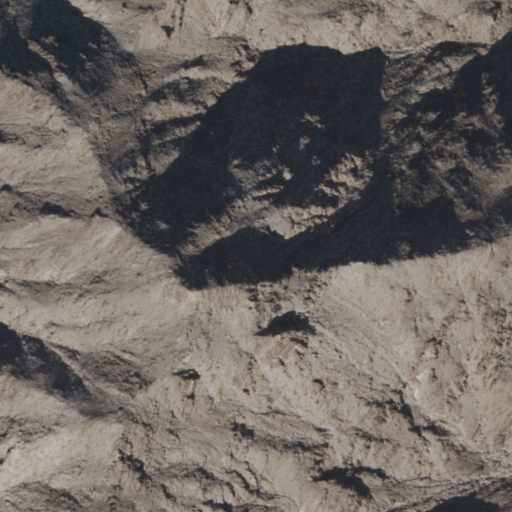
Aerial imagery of mountain in Arizona named Mesquite Mountain containing shrub and grassland